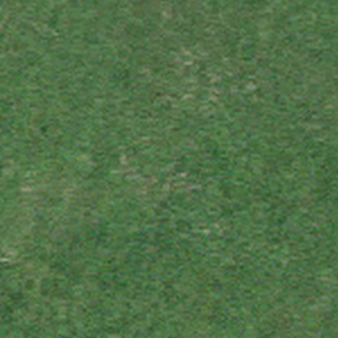
Label: other